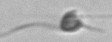
Label: Ophiaster